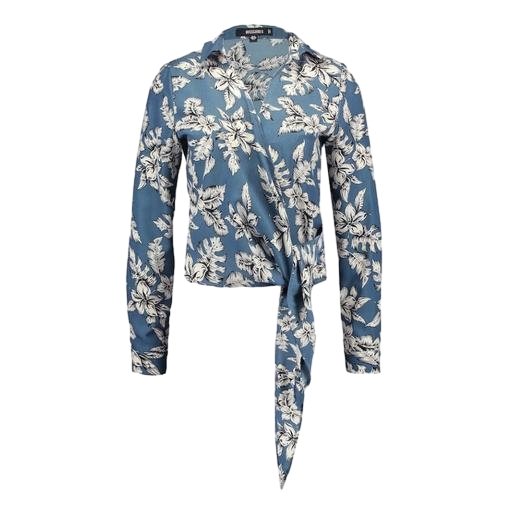
blue claudia floral-print pussy-bow blouse, blue floral-print shirt, blue mila floral-print shirt, white background